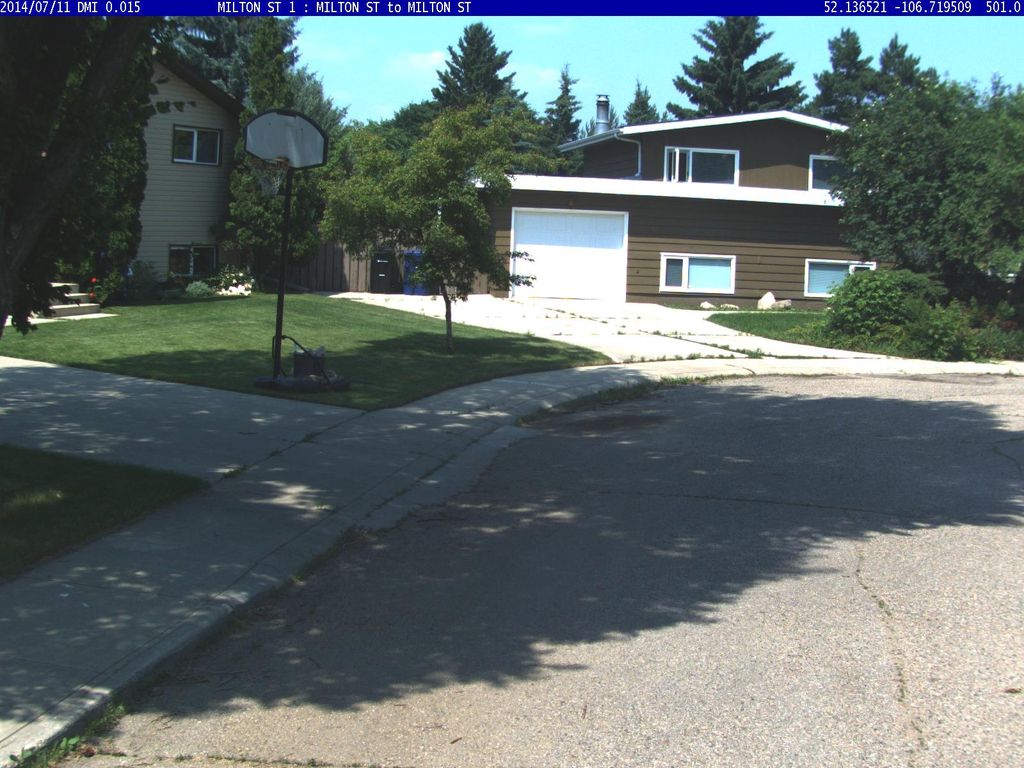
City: saskatoon